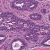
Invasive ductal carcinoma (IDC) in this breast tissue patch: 0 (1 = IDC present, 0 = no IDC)